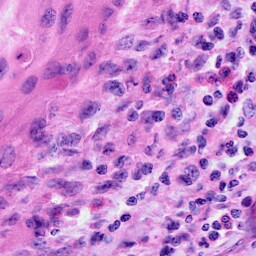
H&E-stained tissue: Cervix